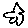
Label: star